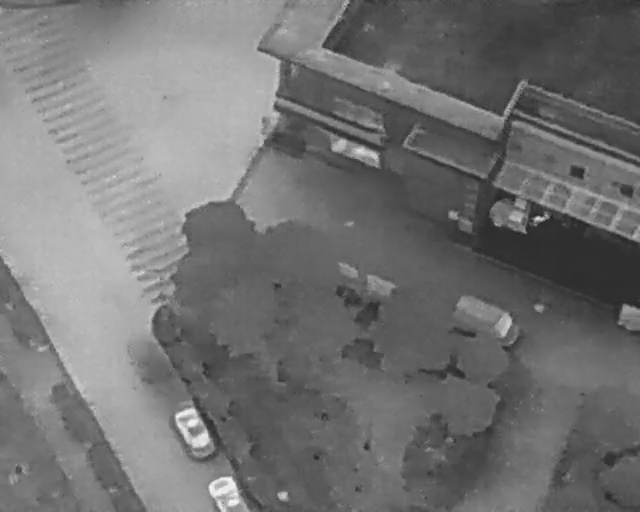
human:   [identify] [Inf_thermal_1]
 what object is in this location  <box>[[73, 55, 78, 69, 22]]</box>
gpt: <ref>1 medium car at the right</ref>